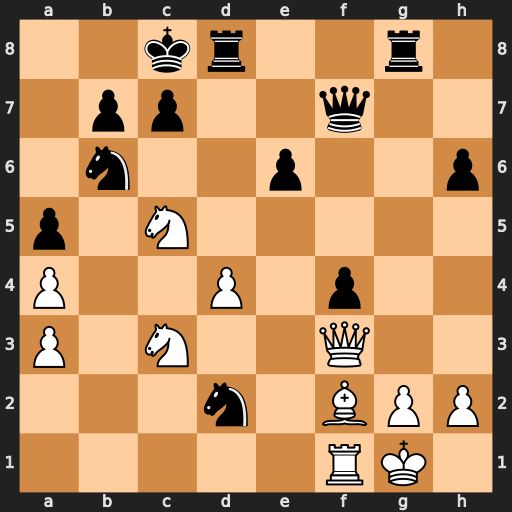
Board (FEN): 2kr2r1/1pp2q2/1n2p2p/p1N5/P2P1p2/P1N2Q2/3n1BPP/5RK1
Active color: w
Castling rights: -
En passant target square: -
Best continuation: Qxb7#